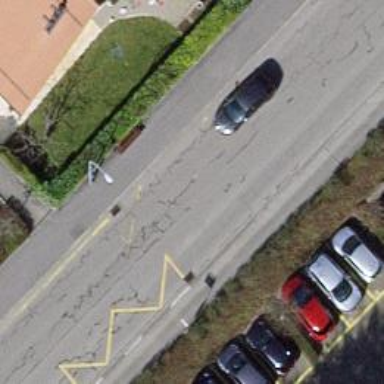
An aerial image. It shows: Bus stop along the road.